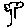
Label: tree